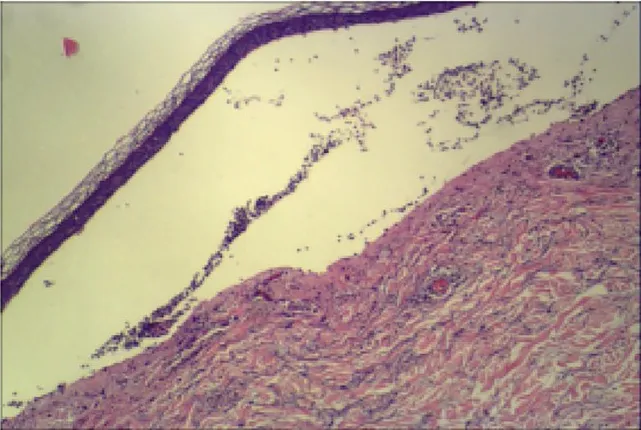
Representative image (40x) of hematoxylin and eosin staining. Biopsy showing a subepidermal blister with neutrophilic infiltrates and lymphocyte and neutrophil infiltration around superficial vessels in the dermis.
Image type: pathology (h&e)